Question: I have a textbox where I date using the 'DatePicker' and save it. When I again come and check the date in the textbox the values are in
'02-04-1996 00:00:00'
I want to remove
> 00:00:00
Have a look at the image

How to do that ? Please help
JS code for the Datepicker:-
'''
$(function () {
$("[id$=mainContent_txtdateofbirth], [id$=mainContent_txtdoj], [id$=mainContent_txtdol]").datepicker({
textboxImageOnly: true,
textboxImage: 'images/calendar.png',
changeMonth: true,
changeYear: true,
dateFormat: "{0:DD-MM-YY}",
yearRange: "-40:+0",
maxDate: new Date(),
});
});
'''
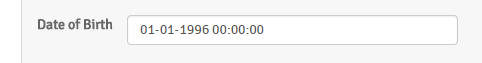
Answer: Tried like below and it worked:-
'codebehind'
'''
txtdateofbirth.Text = DateTime.Parse(dt.Rows[0]["dob"].ToString()).ToShortDateString();
'''
'ToShortDateString();' removed the '00:00:00' from the textbox.